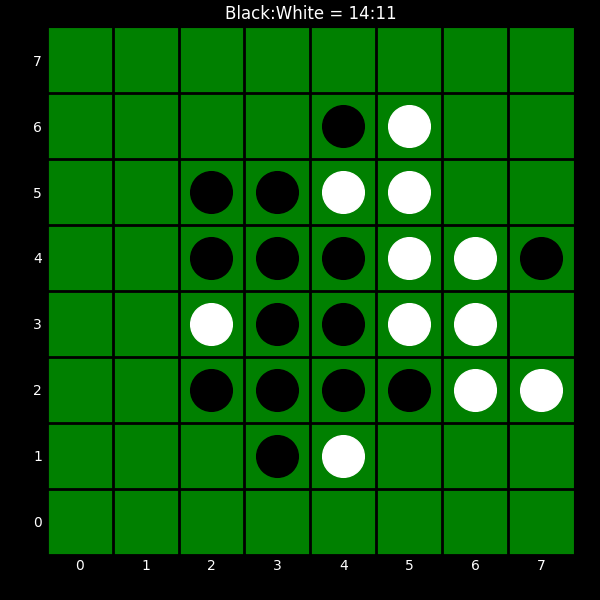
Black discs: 14
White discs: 11